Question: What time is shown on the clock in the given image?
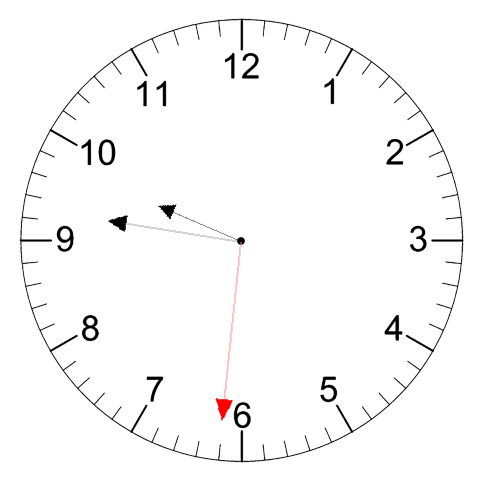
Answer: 09:46:31